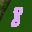
Label: 8